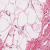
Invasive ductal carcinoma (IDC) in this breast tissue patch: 0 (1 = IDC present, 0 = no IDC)